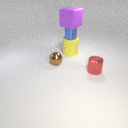
small blue metal cylinder above large yellow rubber cylinder